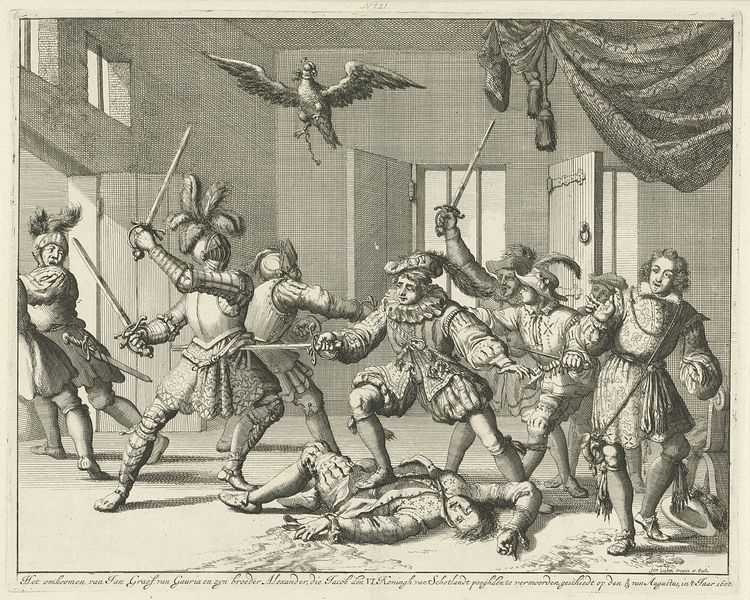
Titel: John en Alexander Ruthven gedood tijdens een gevecht met Jacobus I van Engeland
Künstler: Jan Luyken
Standort: Amsterdam
Institution: Rijksmuseum
Schlagwörter: falke, feder, kampf, kopf, mann, vogel, fenster, haar, hut, männer, raum, schwarz, tür, weiss, rock, hose, federn, tod, tot, hals, vorhang, renaissance, krieg, schlacht, soldaten, druck, radierung, stich, schwert, schwerter, helm, ritter, rüstung, kerker, krieger, geier, gefecht, schottland, rüstungen, alexander, jakob, phoenix, befreiung, zimmre, 1600